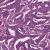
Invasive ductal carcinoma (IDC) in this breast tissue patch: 1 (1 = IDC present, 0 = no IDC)